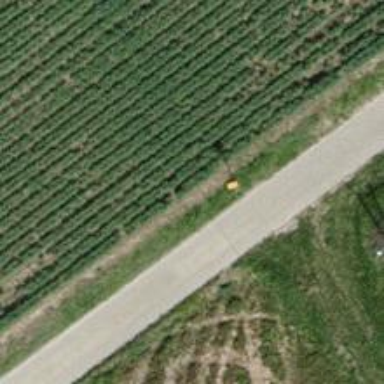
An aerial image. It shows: Pole supporting roof covering pipeline marker.